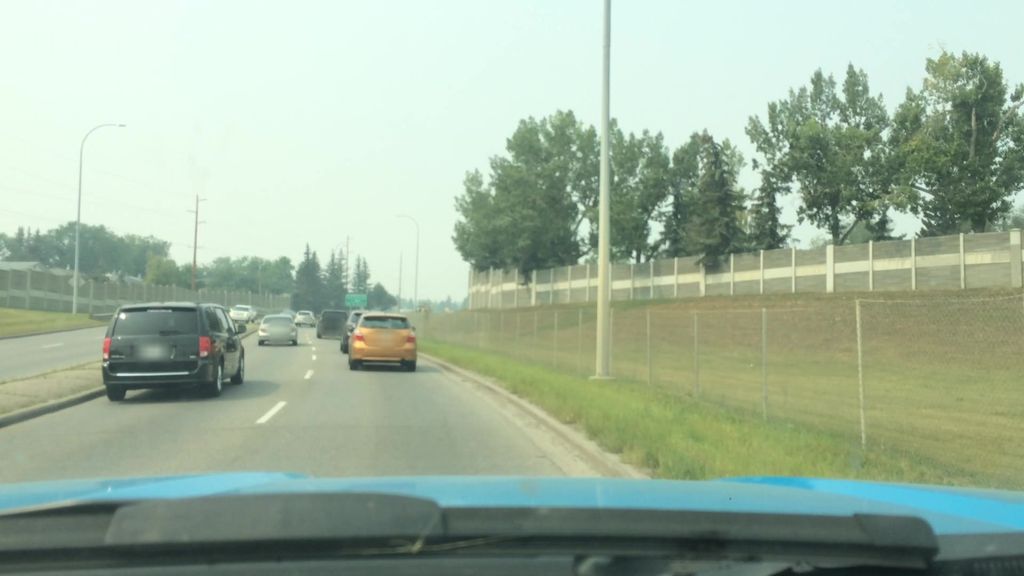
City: calgary